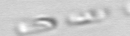
Label: Skeletonema